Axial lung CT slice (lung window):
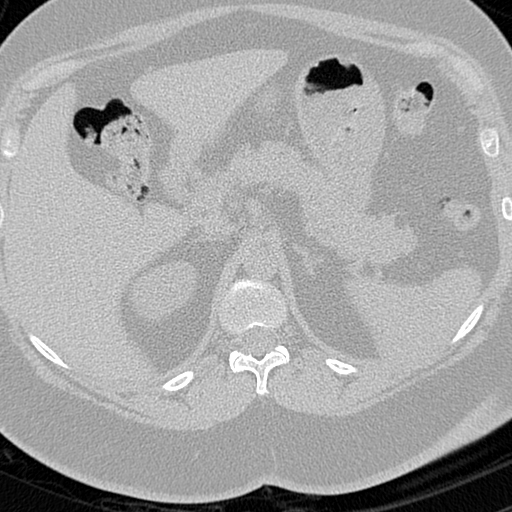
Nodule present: no